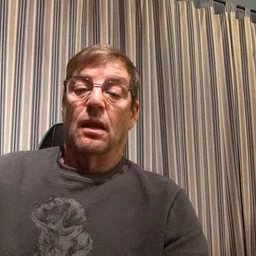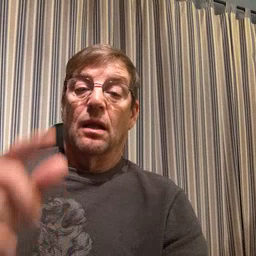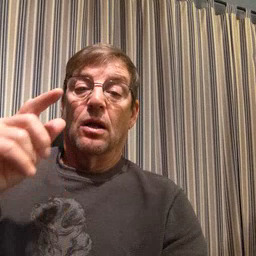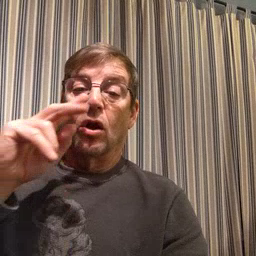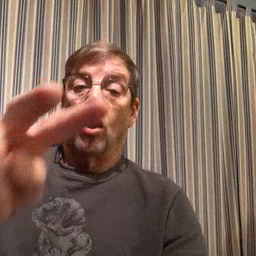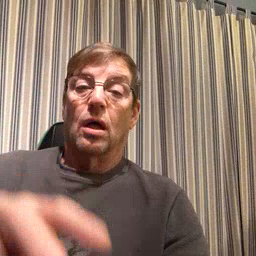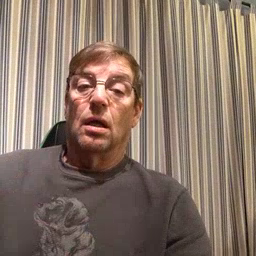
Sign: look